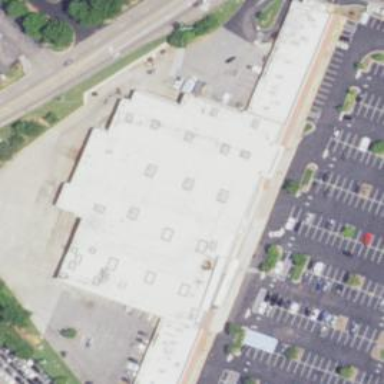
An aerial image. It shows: Retail building used for commercial purposes.